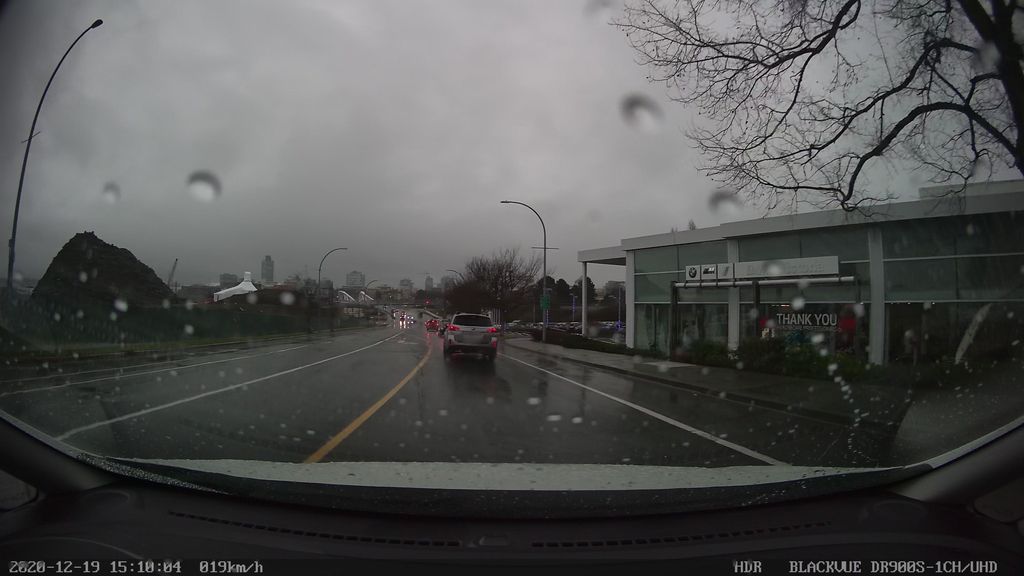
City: victoria